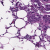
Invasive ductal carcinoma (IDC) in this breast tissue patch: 0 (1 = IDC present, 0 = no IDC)